Question: What is the maximum amount of money that can be robbed from the houses? The neighbour houses cannot be robbed at the same time.
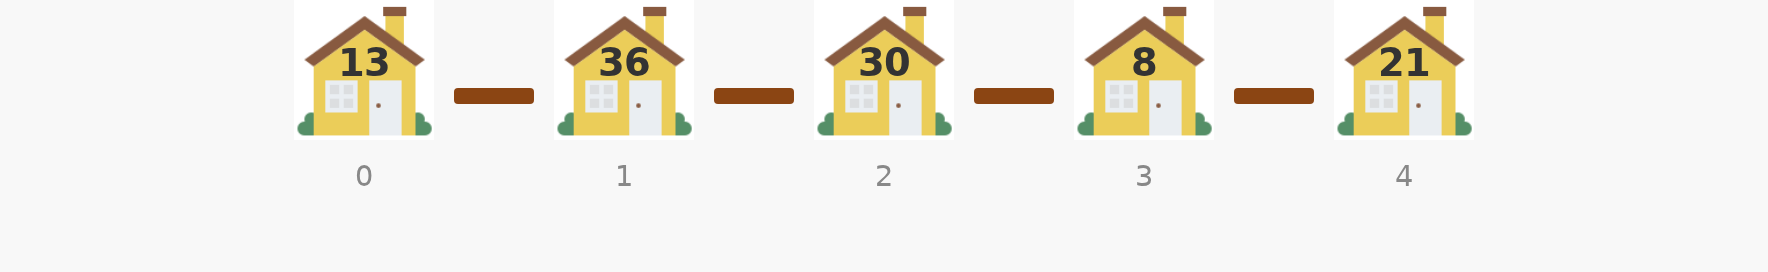
Answer: 64